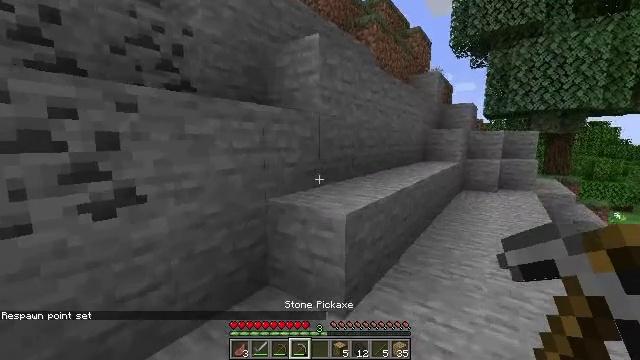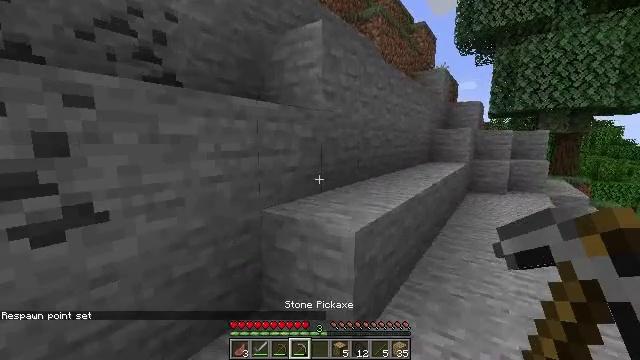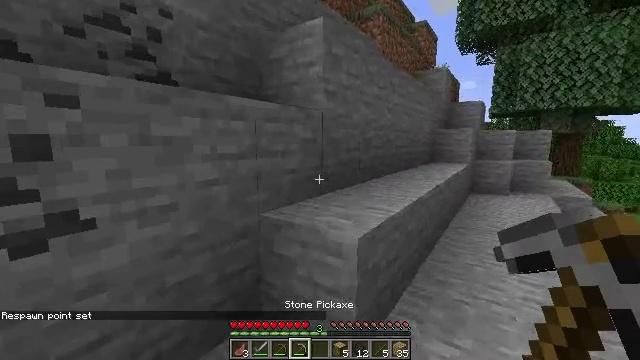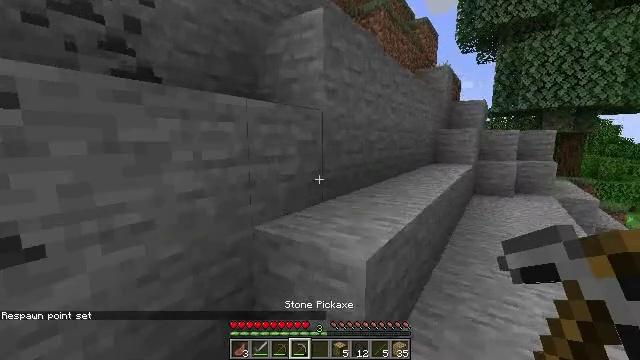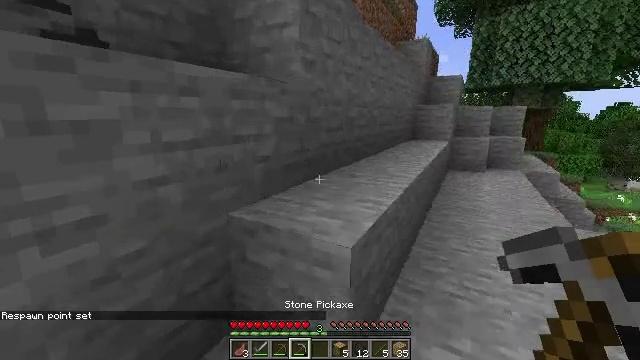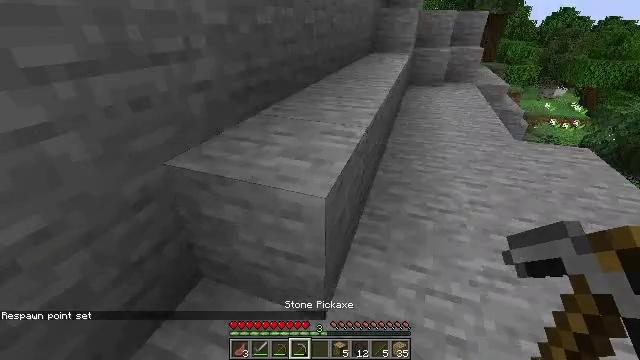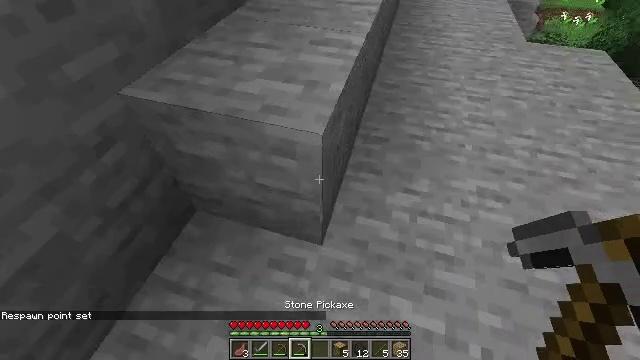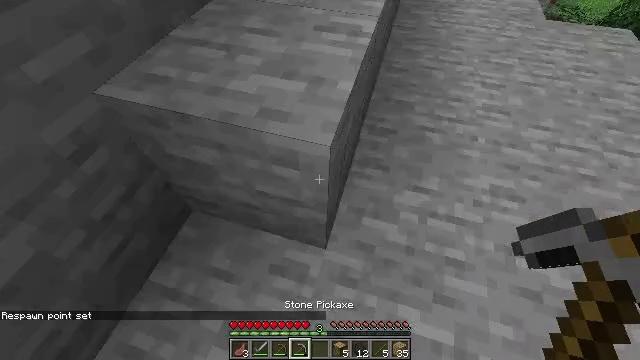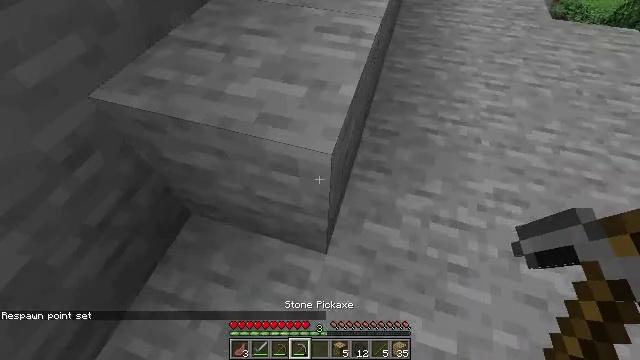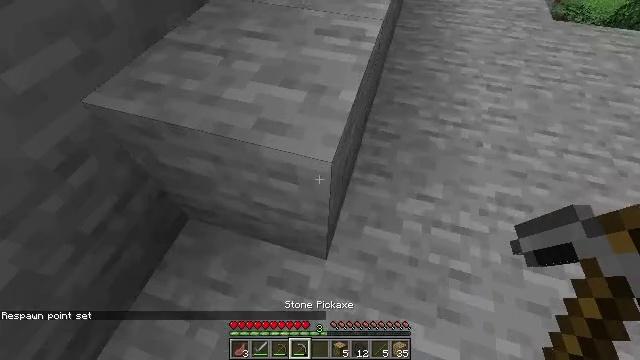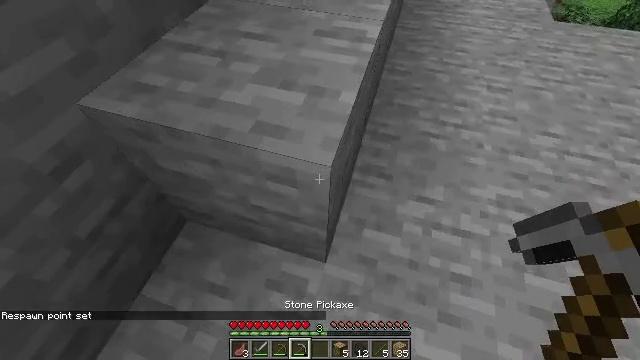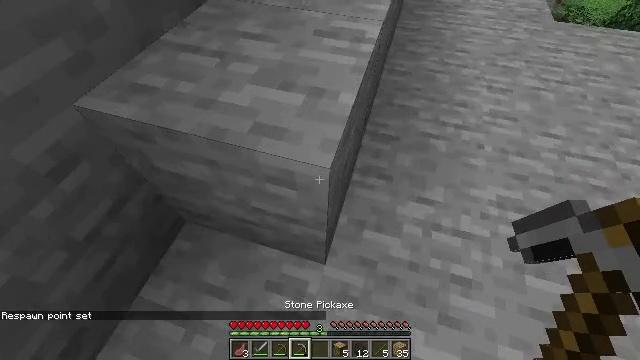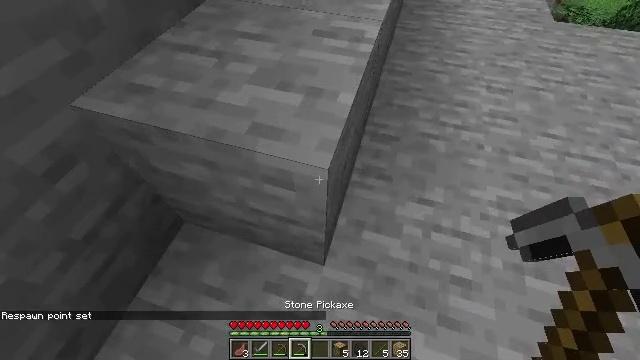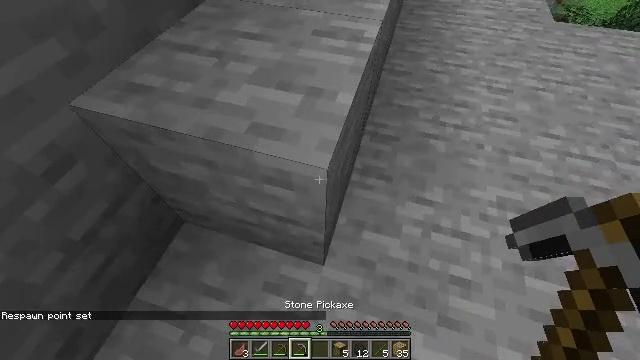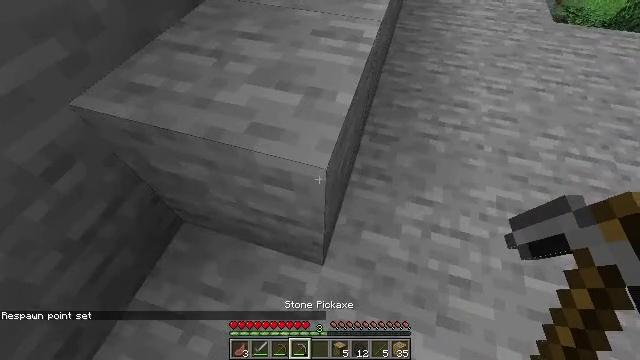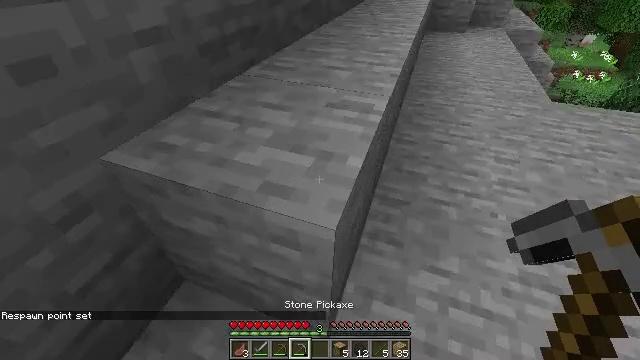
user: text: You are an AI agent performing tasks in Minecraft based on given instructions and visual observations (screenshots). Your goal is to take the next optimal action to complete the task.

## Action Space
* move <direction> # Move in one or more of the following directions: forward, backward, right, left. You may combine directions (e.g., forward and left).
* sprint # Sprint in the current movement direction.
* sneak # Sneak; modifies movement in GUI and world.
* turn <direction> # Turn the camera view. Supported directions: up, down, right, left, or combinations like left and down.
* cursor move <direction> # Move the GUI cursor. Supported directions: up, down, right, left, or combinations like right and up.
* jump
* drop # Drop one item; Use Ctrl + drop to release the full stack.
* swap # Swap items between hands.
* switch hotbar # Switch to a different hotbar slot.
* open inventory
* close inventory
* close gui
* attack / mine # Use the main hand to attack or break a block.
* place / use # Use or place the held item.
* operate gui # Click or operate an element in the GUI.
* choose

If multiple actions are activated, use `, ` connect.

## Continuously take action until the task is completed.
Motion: motion action
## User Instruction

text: Attack the white bed to collect it.
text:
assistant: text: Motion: move forward
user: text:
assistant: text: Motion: move forward
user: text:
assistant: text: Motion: move forward
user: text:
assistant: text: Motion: move forward, turn right and down
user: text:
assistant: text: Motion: move forward, turn right and down
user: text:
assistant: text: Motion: move forward, turn right and down
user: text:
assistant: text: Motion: turn down
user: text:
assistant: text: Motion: no_op
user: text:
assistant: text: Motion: no_op
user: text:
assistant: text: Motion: no_op
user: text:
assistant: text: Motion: no_op
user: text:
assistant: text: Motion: no_op
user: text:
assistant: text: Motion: no_op
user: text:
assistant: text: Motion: no_op
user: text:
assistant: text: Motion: turn left and up
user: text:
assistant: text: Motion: move forward, turn left and up
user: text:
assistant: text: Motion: move forward, turn up
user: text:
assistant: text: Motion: move forward, jump
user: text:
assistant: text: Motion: move forward, turn left and up, jump
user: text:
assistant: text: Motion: move forward, turn left and up, jump
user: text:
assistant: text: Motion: move forward, turn left and up, jump
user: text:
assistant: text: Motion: move forward, turn left, jump
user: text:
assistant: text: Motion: move forward, turn left and up, jump
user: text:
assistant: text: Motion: move forward, jump
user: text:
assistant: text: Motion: move forward, jump
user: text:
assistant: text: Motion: move forward, jump
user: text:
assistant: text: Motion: move forward, jump
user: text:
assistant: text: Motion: move forward, turn left, jump
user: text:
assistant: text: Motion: move forward, turn left and down, jump
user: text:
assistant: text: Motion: move forward, turn left and down